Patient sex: F
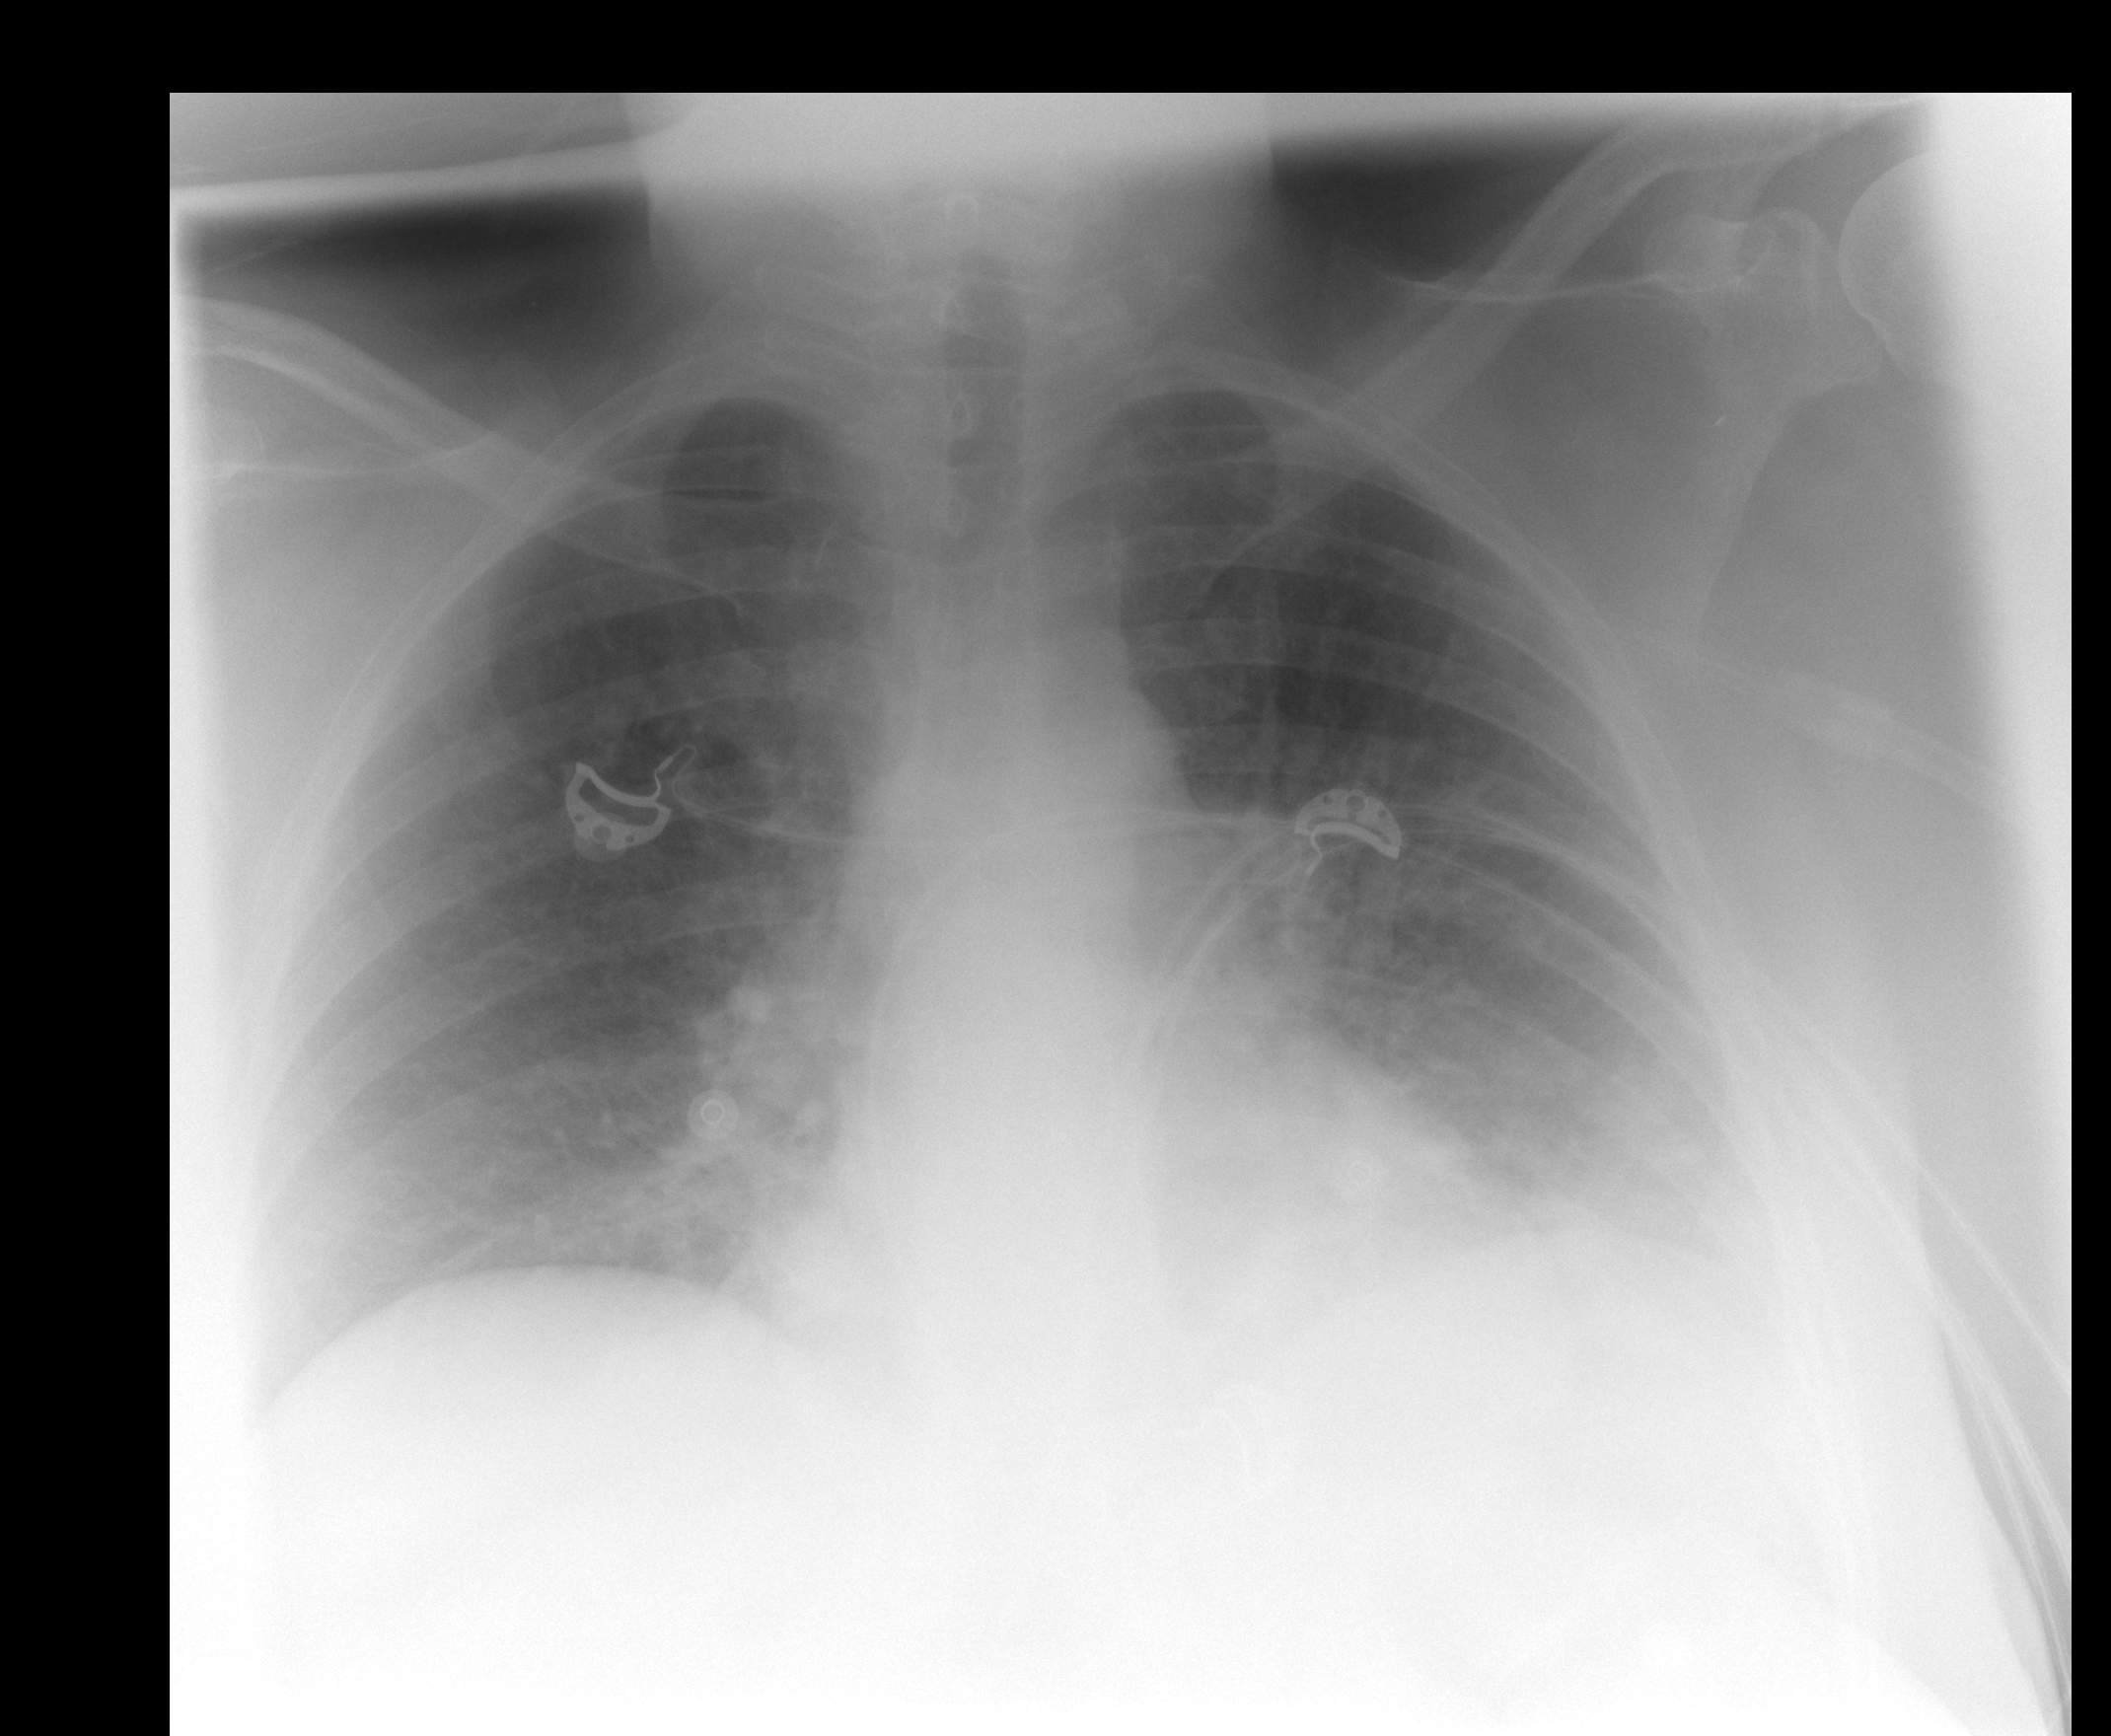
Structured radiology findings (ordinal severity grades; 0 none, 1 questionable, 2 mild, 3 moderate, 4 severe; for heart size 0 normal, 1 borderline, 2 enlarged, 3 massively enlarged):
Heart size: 0
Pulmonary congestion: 0
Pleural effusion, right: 0
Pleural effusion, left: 1
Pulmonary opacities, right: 2
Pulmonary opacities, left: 2
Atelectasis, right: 0
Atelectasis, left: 2